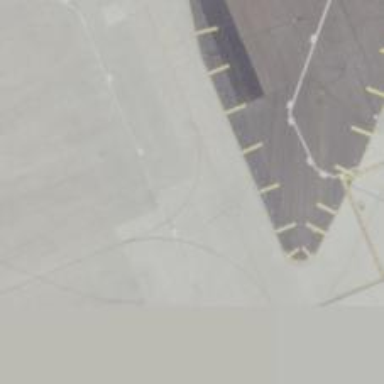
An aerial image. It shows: View of taxiway at the airport.